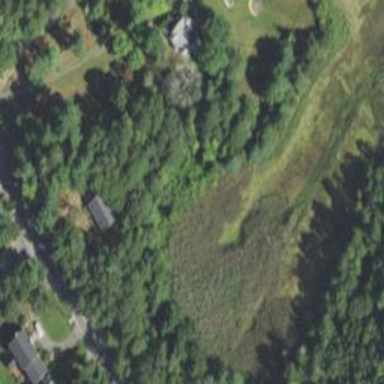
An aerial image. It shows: Beautiful wet meadow natural wetland.